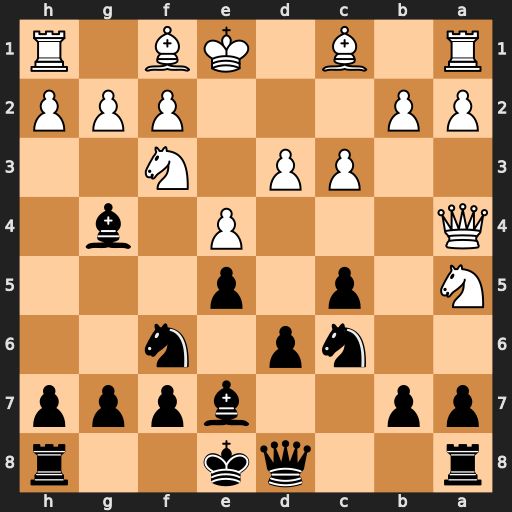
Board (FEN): r2qk2r/pp2bppp/2np1n2/N1p1p3/Q3P1b1/2PP1N2/PP3PPP/R1B1KB1R
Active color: b
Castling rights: KQkq
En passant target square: -
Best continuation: Qxa5 Qxa5 Nxa5